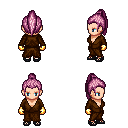
a pixel art fantasy rpg character, female body template, human, light skin, brown robe, magenta pants, pink long topknot hairstyle, gold gloves, ghillies, four views (front, back, left, right), 2x2 character sprite sheet, small pixel art, hard edges, no anti-aliasing